Aerial crown-view tile of a tropical tree (Barro Colorado Island, Panama), acquired 20250124:
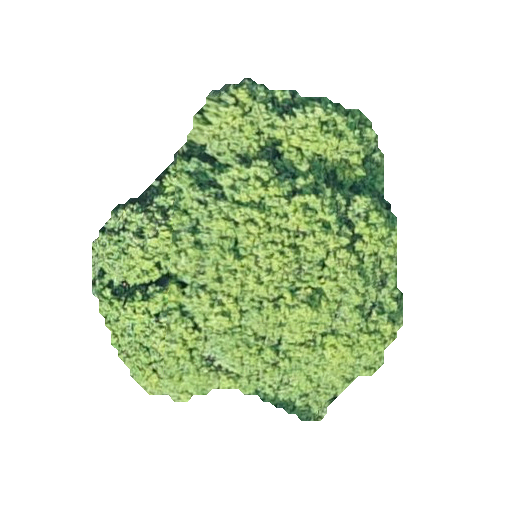
Species: Trichilia tuberculata
GBIF accepted scientific name: Trichilia tuberculata
Crown area: 113.592 m²